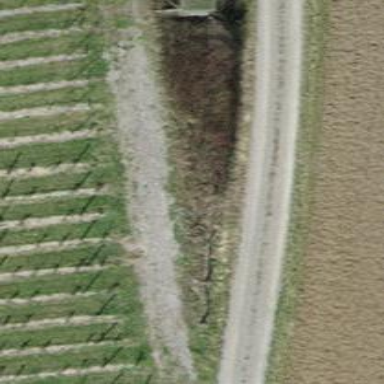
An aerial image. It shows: Hedge acting as barrier.